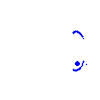
Particle: pion